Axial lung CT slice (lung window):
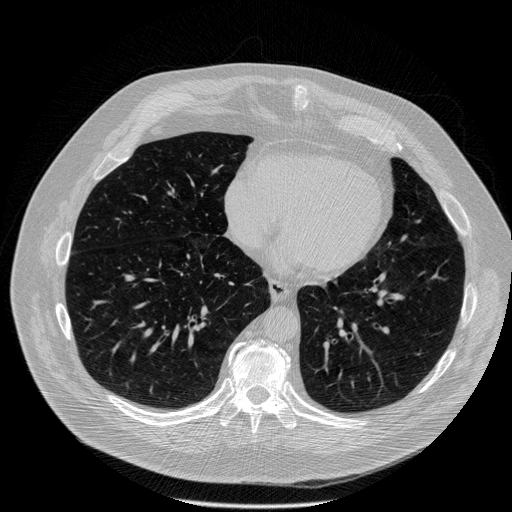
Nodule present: no